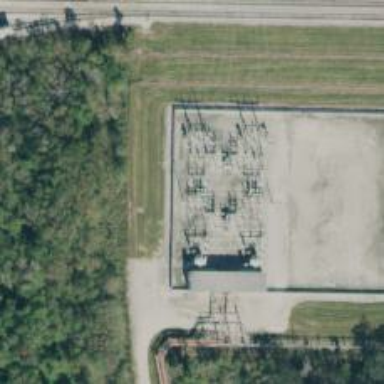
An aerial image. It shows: Switch used for power control.